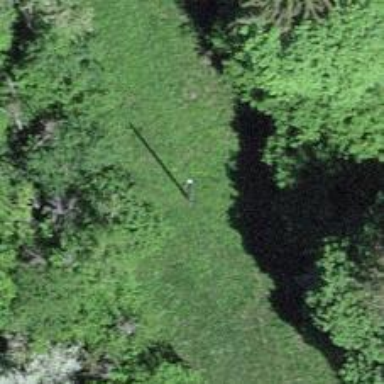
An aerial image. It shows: Power pole.